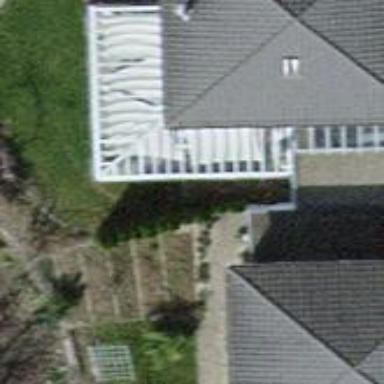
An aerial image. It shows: Flat glass roof.